Question: In Microsoft VS Code when I'm closing HTML tag (e.g. on bottom image), current position will be moved to the first column and remove tabs indent. Then I need to indent manually with tabs again. How can I fix it?

My settings.json file:
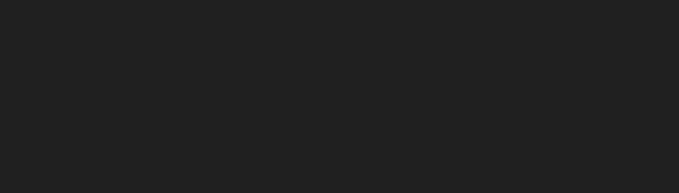
Answer: I set the options in 'settings.json' to:
And it's working now. Fixed.